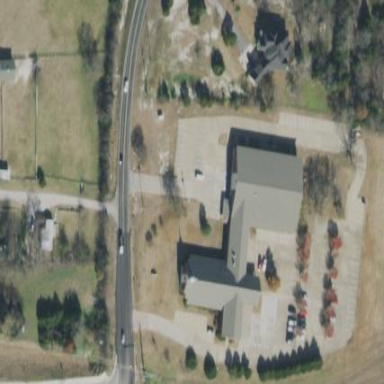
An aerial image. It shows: Building that serves as place of worship.